Aerial crown-view tile of a tropical tree (Barro Colorado Island, Panama), acquired 20250616:
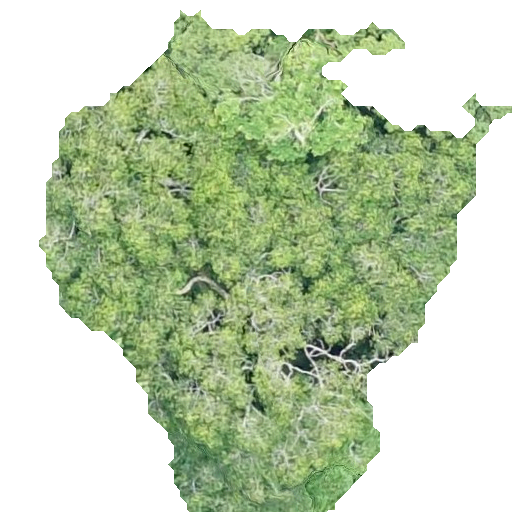
Species: Guatteria lucens
GBIF accepted scientific name: Guatteria lucens
Crown area: 210.894 m²